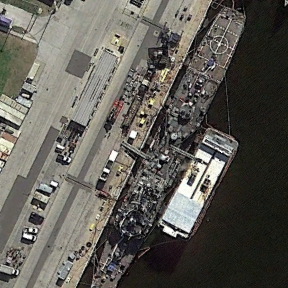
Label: Ticonderoga-class_cruiser